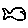
Label: fish